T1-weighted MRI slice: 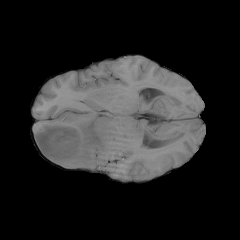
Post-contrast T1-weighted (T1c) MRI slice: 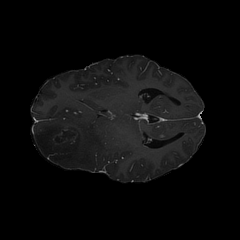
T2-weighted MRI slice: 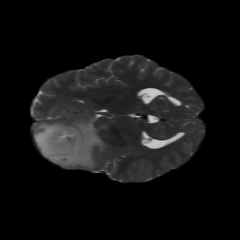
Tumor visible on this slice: yes